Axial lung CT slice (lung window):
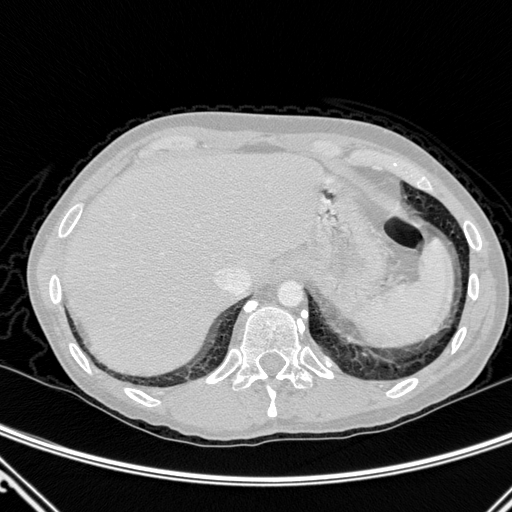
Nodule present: no